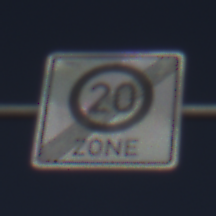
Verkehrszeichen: EndeZone20
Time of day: MorningAfternoon
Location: Outdoor (Nature)
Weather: PartlyCloudy
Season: NotSpecified
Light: Natural